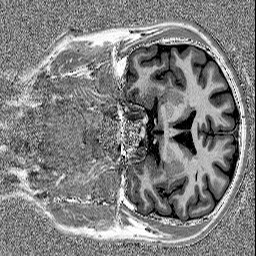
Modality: MP2RAGE
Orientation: coronal
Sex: male